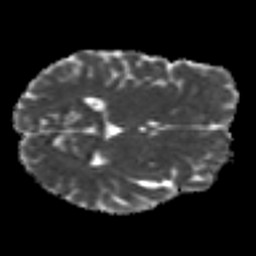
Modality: MD
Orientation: axial
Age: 41
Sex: female
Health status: ill
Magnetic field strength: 3 T
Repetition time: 8.4 s
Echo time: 0.0926 s